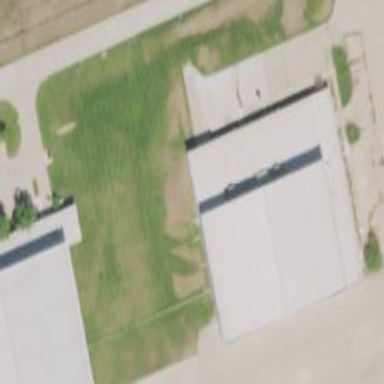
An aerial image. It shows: Building that is hangar at the airport.